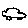
Label: car